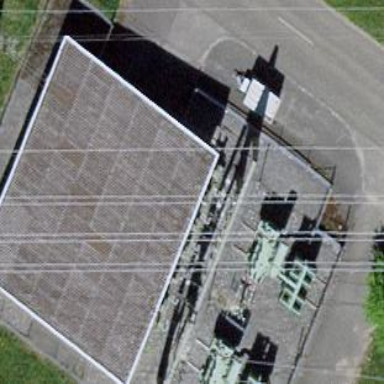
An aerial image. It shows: Transformer is shown.